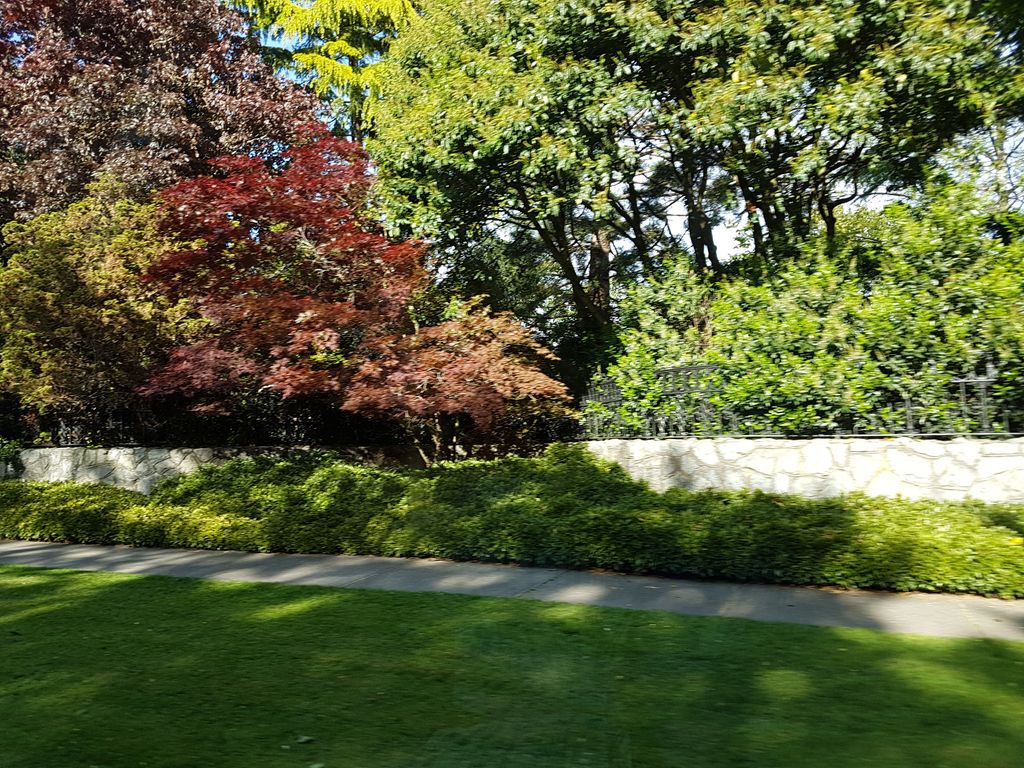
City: victoria